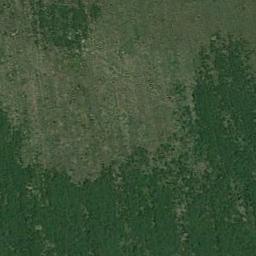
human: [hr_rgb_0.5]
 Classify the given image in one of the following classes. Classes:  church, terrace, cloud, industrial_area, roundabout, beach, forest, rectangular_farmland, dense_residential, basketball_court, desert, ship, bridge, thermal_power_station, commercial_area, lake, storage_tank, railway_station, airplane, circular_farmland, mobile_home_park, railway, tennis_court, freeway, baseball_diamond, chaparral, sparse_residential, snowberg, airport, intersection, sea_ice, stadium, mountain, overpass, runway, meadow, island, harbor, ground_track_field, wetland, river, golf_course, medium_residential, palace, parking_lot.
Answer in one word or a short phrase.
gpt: meadow